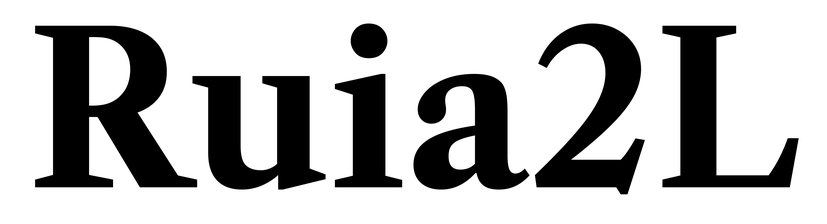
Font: LibreCaslonText_Bold